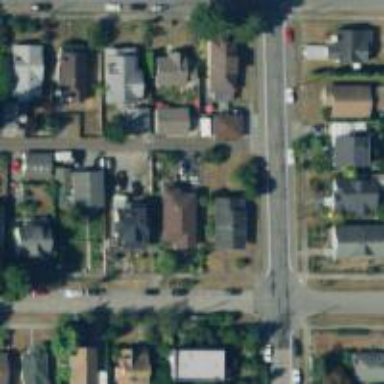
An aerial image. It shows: Alleyway designated as service road.